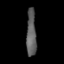
Tissue: lung
Cell type: Endothelial cells
Senescence score: 0.5407
Nuclear area (px): 456
Mean DAPI intensity: 93.035